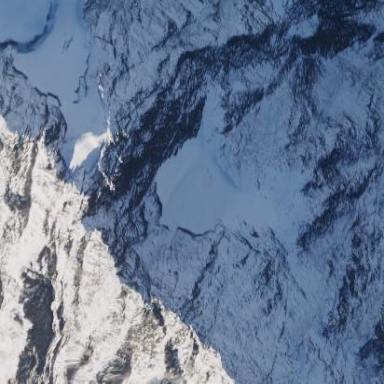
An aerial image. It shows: Stunning view of glacier.